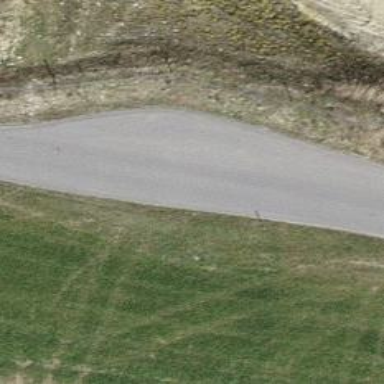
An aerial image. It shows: Passing place on the road.